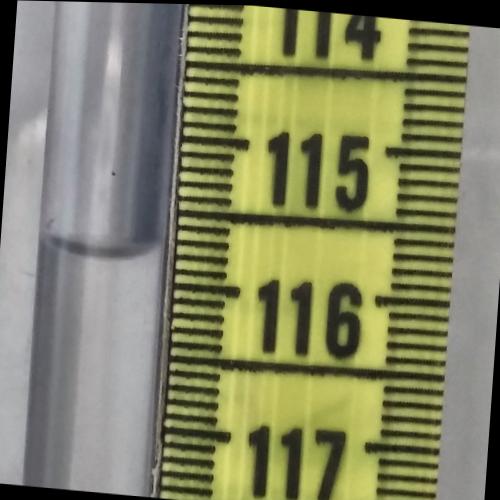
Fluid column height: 115.8 cm